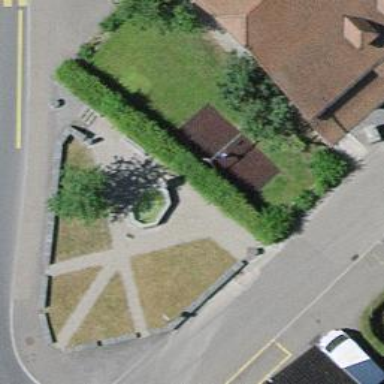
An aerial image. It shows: Beautiful fountain.